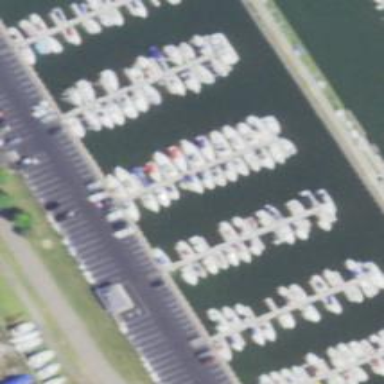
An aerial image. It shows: Marina on leisure land.